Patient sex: M
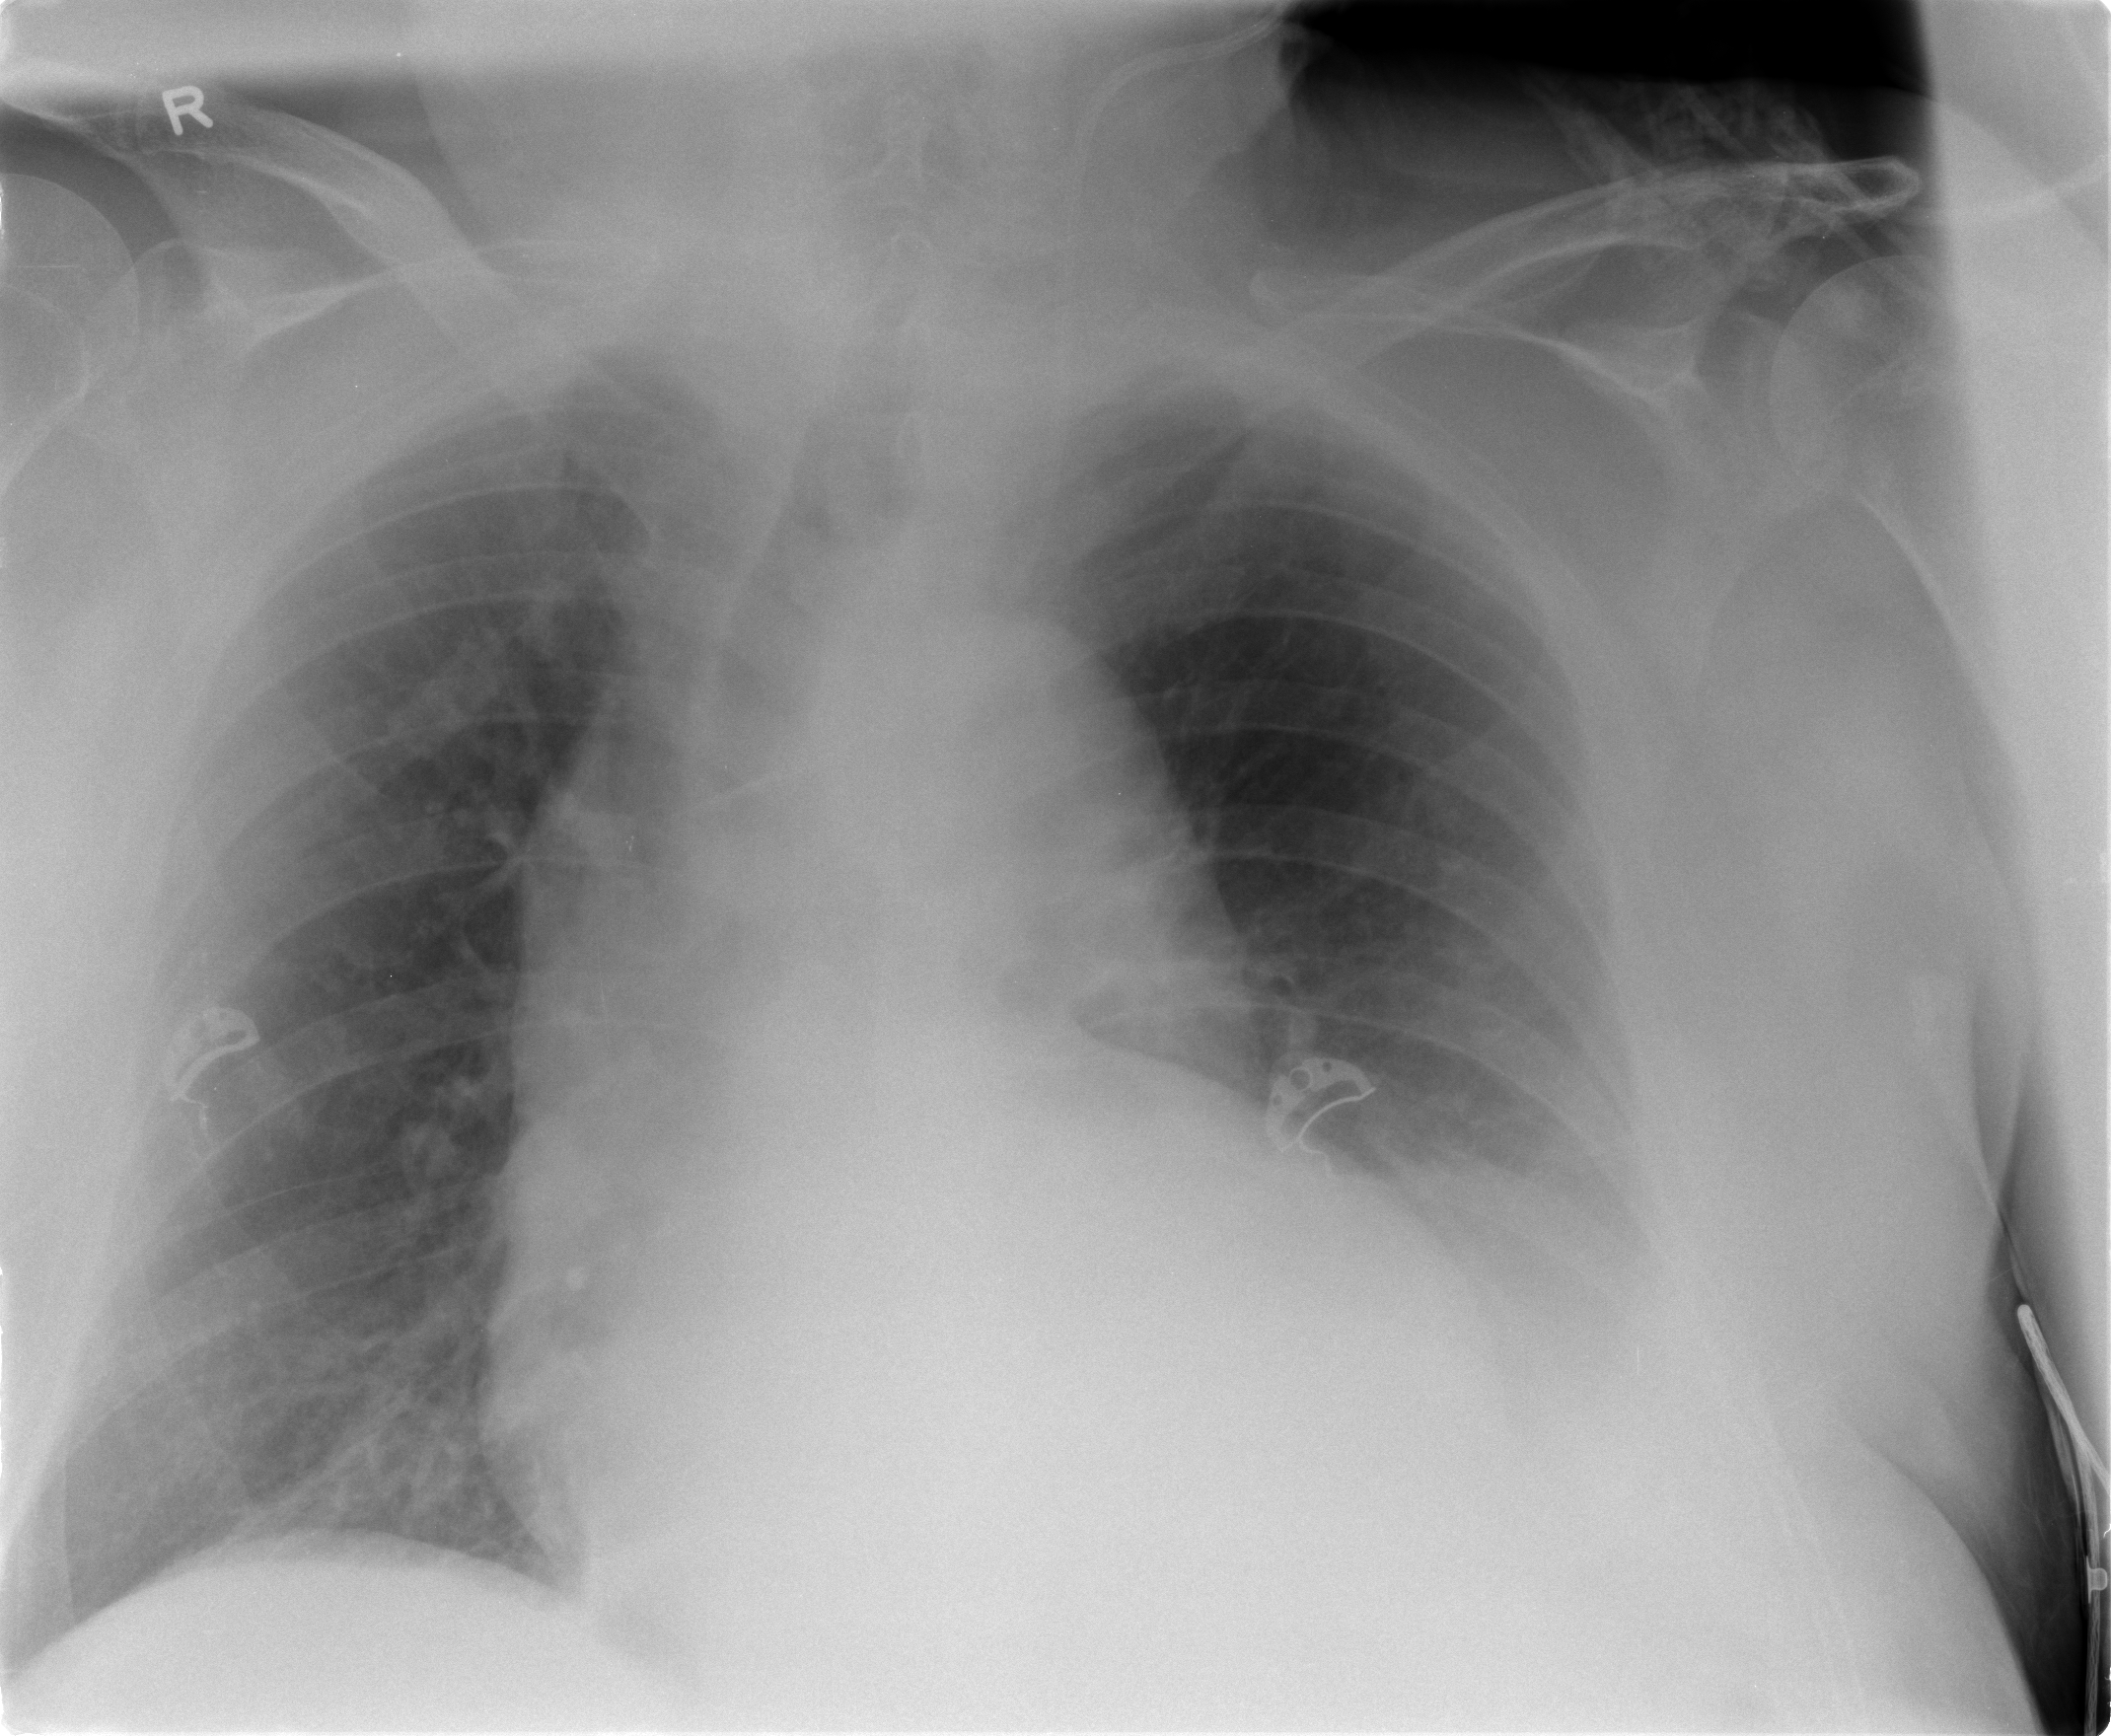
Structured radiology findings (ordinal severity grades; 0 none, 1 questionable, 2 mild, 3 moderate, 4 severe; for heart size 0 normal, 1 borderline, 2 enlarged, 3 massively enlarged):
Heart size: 2
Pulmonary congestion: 1
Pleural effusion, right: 0
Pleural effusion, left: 2
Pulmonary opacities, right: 0
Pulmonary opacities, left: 0
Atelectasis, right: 0
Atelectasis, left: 2